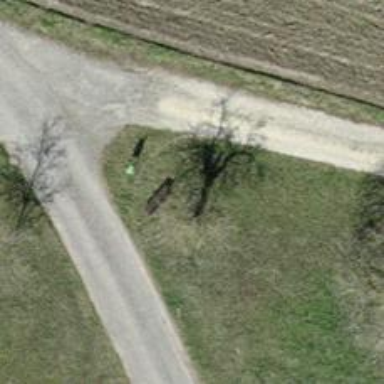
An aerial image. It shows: Brown bench.